Question: I have a basic string variable which stores HTML content.
The html in the string is a complex list like the following:
'''
<ul>
<li>One
<ul>
<li>a</li>
<li>b</li>
<li>c</li>
</ul>
</li>
<li>Two
<ul>
<li>d</li>
<li>e</li>
<li>f
<ul>
<li>g</li>
<li>h</li>
<li>i</li>
</ul>
</li>
</ul>
</li>
<li>Three</li>
'''
The above is a simplified example, but as you can see, the are an unknown number of list elements. A list element can contain another list. There is an unknown number of levels (a list element can have unknown (probably max 9) parent '<ul>''s.
Now when I turn this string into HTML I do the following:
'''
var obj = $(myHTMLString);
'''
However, this only returns the first level of list elements - So in the following for loop, only the first level is searched. I know how to search children elements (in the else section on the code), but I would require to do this for all levels of the list - which is unknown.
'''
for (var i=0; i<obj.length;i++) {
if ( obj[i].id == someOtherVariable ) {
//we have found it
}
}
'''
Is there a way to search my html variable (obj) for all list elements?
I would like to add that when I 'console.log( $(myHTMLString) );' It looks like this:

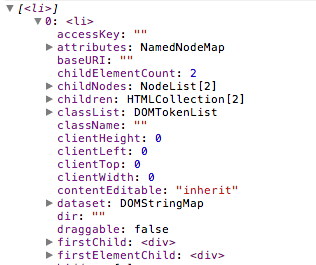
Answer: Yes:
'''
var lis = $(myHTMLString).find("li");
'''
to iterate through them:
'''
lis.each(function(index, li){
//do your thing. i is the index in the array, li is the li element
})
'''